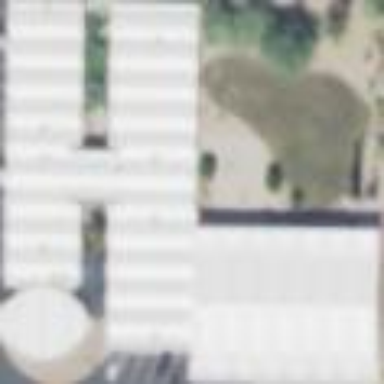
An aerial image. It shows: Kindergarten building.